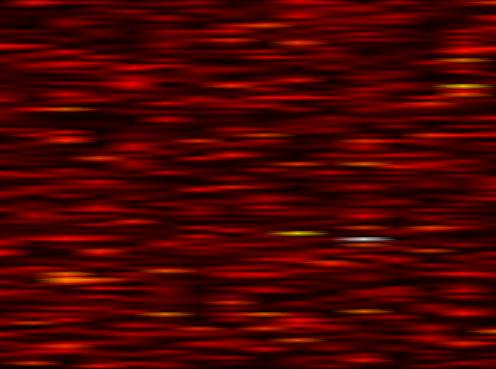
Label: WOLA